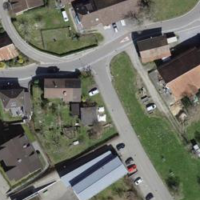
EUNIS habitat code: 55
Species observed at this site:
Aegopodium podagraria